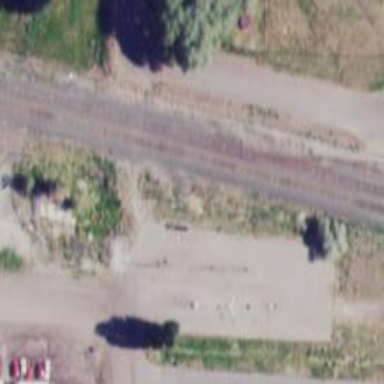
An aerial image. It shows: Railway siding for service.